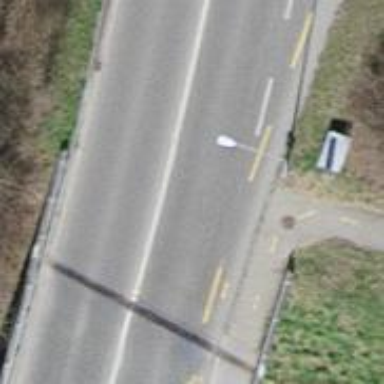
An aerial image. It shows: Secondary road with asphalt surface. There is cycle track on the left side of the road.